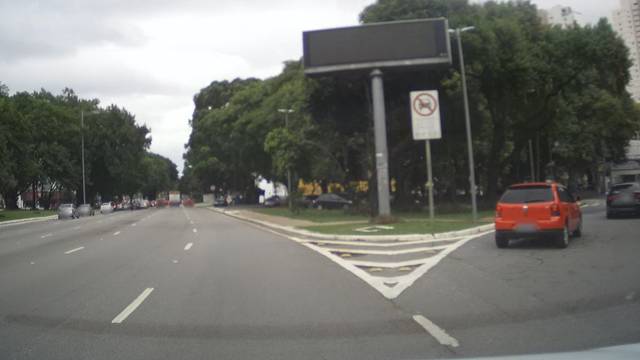
Region: Brazil
Coordinates: -23.604, -46.68